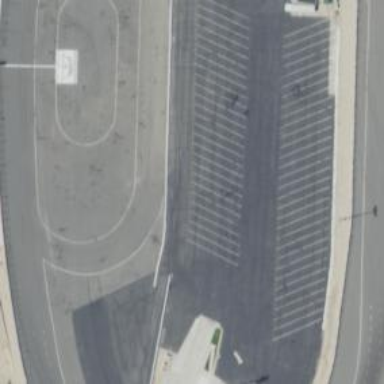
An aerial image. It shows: Asphalt raceway.